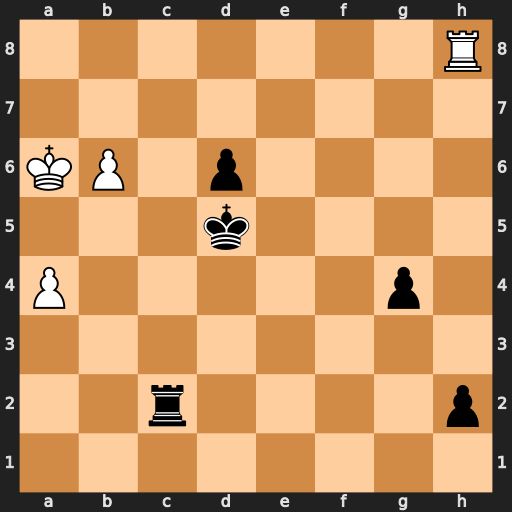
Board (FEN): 7R/8/KP1p4/3k4/P5p1/8/2r4p/8
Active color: w
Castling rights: -
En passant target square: -
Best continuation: b7 Rb2 Rxh2 Rxh2 b8=Q